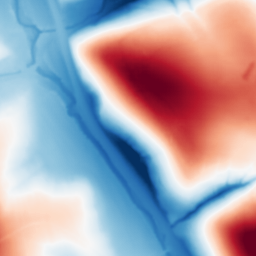
Category: multiscale
Decomposition family: dog_multiscale
Decomposition parameters: sigma_ratio: 2
n_scales: 6
base_sigma: 1
Upsampling method: sinc_hamming
Upsampling parameters: scale: 4
kernel_size: 16
Upsampling scale: 4